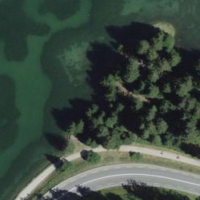
EUNIS habitat code: 14
Species observed at this site:
Cirsium palustre
Lestes dryas
Syritta pipiens